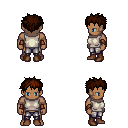
a pixel art fantasy rpg character, male body template, human, dark skin, white sleeveless shirt, metal pants, brown bedhead hairstyle, cloth bracers, brown shoes, four views (front, back, left, right), 2x2 character sprite sheet, small pixel art, hard edges, no anti-aliasing